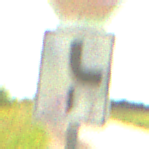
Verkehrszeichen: VerlaufVorfahrtsstrasse10
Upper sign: Stop
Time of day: Midday
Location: Outdoor (RoadRail)
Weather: PartlyCloudy
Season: NotSpecified
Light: Natural